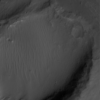
Label: not_dusty